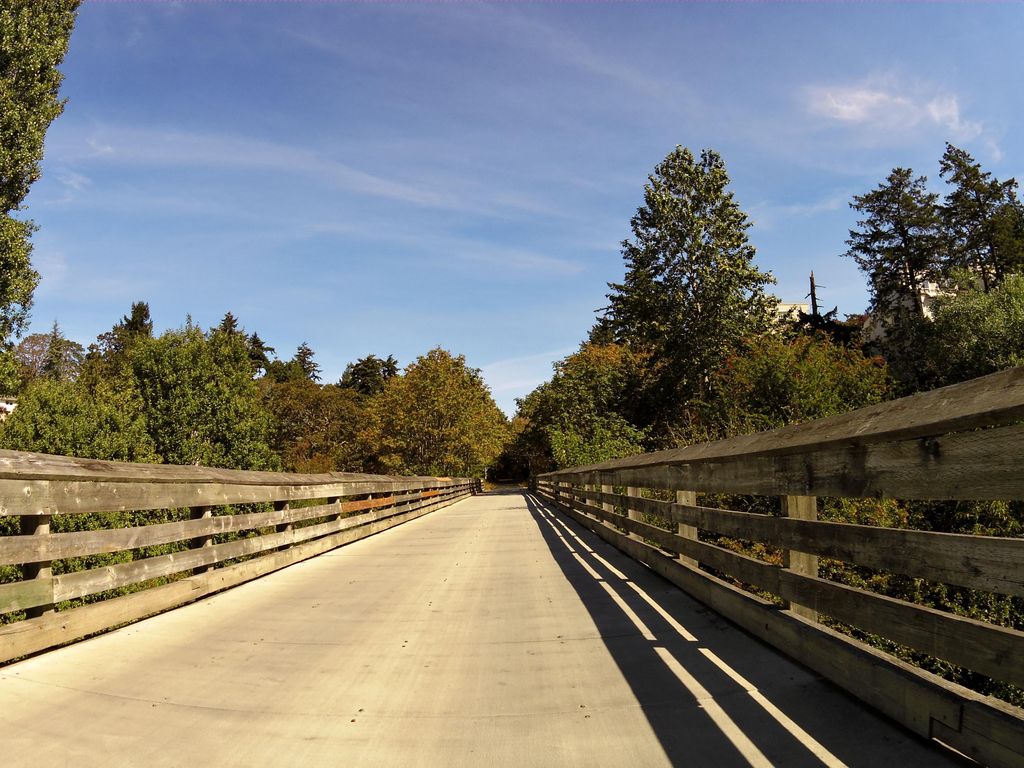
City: victoria